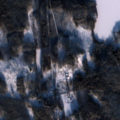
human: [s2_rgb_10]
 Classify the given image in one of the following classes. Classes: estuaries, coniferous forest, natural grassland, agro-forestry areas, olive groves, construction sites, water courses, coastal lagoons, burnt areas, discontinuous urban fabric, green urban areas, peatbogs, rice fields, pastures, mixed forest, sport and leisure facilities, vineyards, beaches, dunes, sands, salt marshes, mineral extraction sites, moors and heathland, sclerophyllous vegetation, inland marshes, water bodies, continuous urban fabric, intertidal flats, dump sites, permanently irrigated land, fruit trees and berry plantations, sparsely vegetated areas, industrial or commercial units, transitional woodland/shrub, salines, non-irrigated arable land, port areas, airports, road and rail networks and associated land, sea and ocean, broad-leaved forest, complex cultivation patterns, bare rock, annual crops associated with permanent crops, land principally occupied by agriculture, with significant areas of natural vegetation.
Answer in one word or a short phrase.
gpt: coniferous forest, mixed forest, transitional woodland/shrub, water bodies